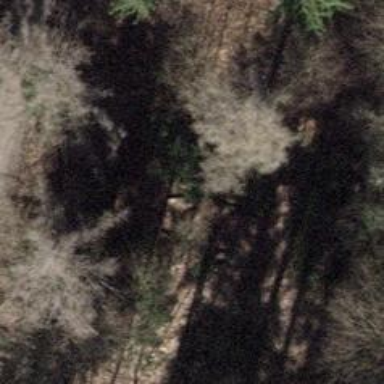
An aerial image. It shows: Brown bench in the vicinity.